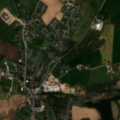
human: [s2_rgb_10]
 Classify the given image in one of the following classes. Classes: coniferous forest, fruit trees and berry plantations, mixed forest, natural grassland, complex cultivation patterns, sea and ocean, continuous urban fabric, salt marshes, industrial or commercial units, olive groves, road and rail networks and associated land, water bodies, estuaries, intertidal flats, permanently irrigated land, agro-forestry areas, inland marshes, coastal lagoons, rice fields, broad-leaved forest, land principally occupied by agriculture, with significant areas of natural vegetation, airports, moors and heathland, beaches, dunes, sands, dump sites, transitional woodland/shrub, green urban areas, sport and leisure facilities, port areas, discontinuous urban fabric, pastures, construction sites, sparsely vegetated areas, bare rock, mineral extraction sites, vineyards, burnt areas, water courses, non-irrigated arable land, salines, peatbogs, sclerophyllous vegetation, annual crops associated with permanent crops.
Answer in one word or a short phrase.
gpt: discontinuous urban fabric, non-irrigated arable land, pastures, coniferous forest, salt marshes